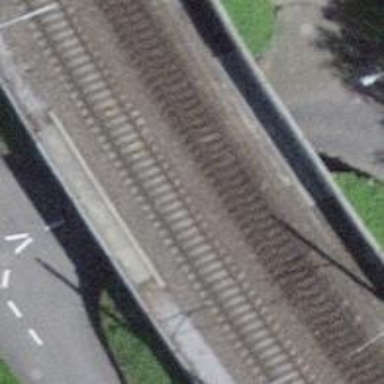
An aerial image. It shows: Bridge with two electrified rail tracks featuring contact lines.